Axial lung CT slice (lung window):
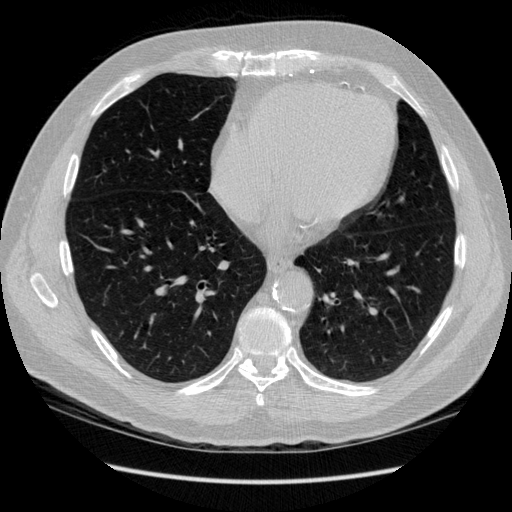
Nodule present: no